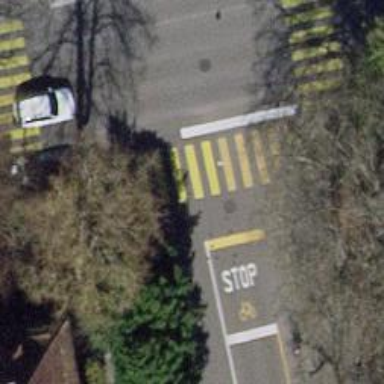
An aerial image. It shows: Crossing with traffic signals.